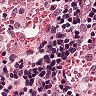
Metastatic tissue present: no